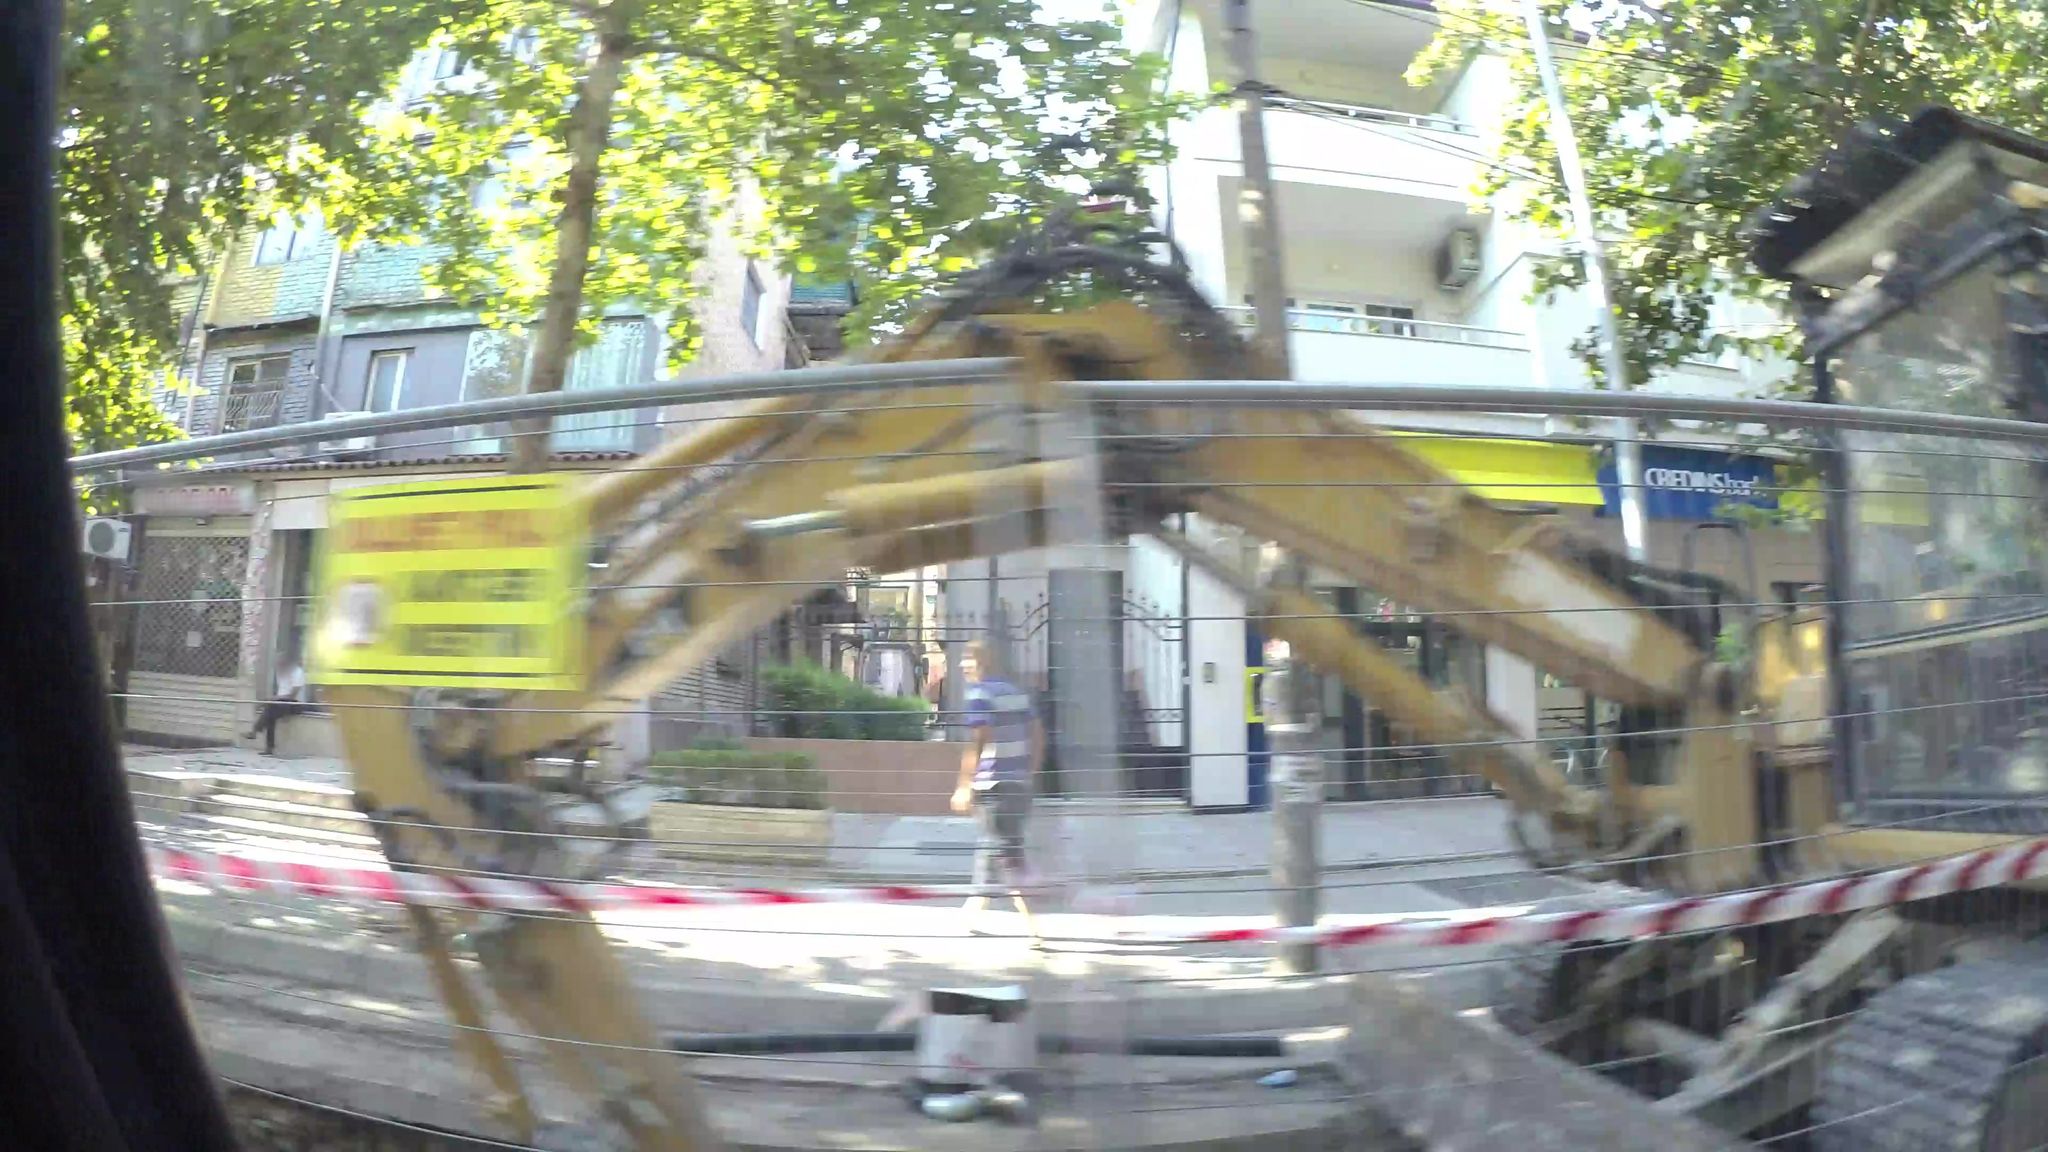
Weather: clear
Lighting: day
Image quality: slightly poor
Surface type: walking surface
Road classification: service, footway, living_street
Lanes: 1
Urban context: urban centre
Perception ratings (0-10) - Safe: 0.44, Lively: 5.27, Beautiful: 5.84, Boring: 3.67, Depressing: 4.04, Wealthy: 2.41